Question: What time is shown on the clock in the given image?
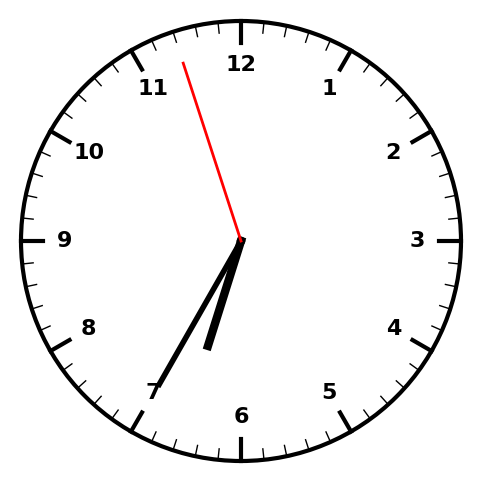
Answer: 06:34:57